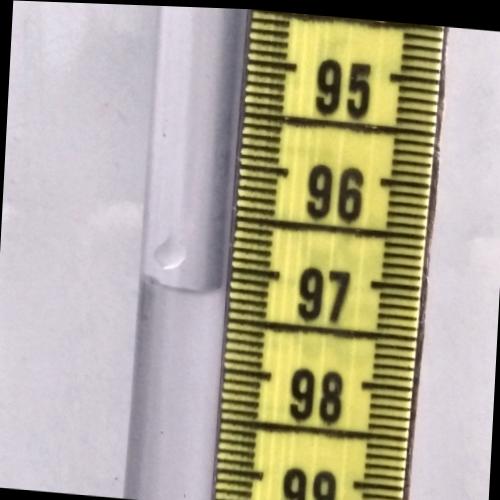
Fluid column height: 97.2 cm